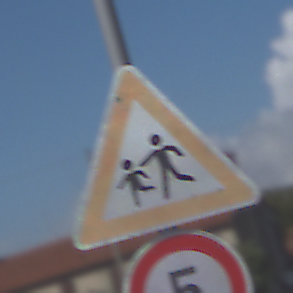
Verkehrszeichen: KinderRechts
Zusatzzeichen unten: Geschwindigkeit5
Umgebung: Outdoor, Suburban
Tageszeit: MorningAfternoon
Wetter: PartlyCloudy
Licht: Natural
Jahreszeit: NotSpecified
Kontrast: HighContrast